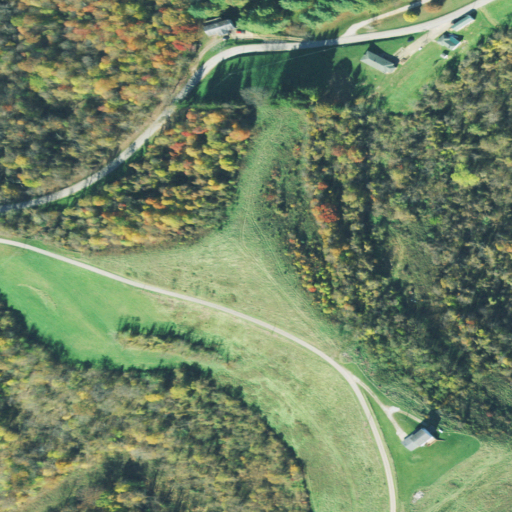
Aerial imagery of ridge(s) in Ohio named Long Ridge containing deciduous forest, pasture, open development, mixed forest, low intensity development, and medium intensity development